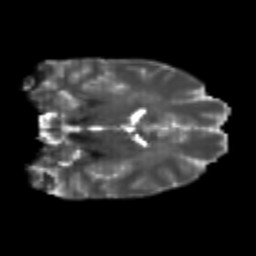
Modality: T2w
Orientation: coronal
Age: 23
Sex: female
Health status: healthy
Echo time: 0.074 s